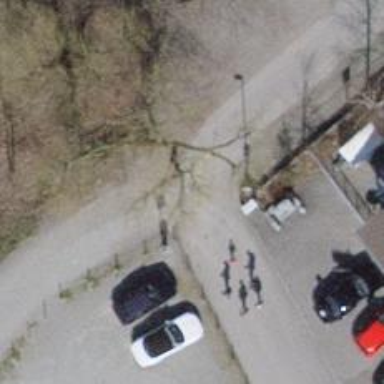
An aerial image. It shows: Bollard.